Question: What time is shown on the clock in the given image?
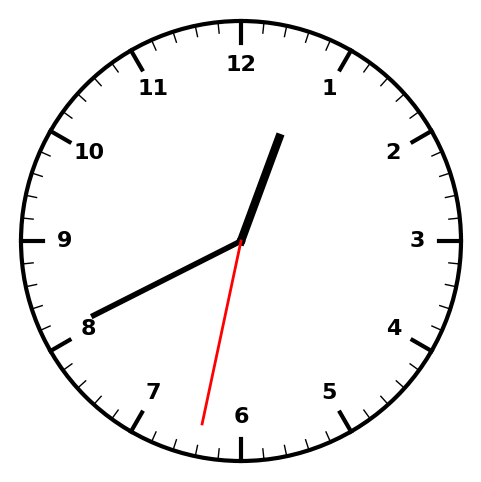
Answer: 12:40:32